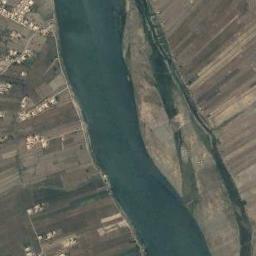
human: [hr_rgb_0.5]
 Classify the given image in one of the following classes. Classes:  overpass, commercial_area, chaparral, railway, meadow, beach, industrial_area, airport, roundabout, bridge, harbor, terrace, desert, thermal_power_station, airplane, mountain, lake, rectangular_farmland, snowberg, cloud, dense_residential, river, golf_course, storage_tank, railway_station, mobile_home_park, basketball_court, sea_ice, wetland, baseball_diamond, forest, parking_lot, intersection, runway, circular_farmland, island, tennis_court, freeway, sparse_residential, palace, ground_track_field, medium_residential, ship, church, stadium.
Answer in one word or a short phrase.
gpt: river